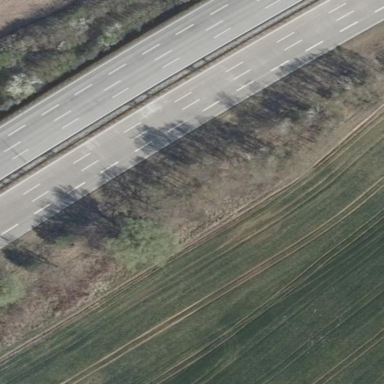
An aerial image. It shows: It's motorway area.